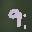
Label: 9